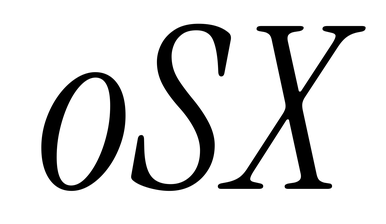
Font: InstrumentSerif-Italic